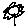
Label: flower